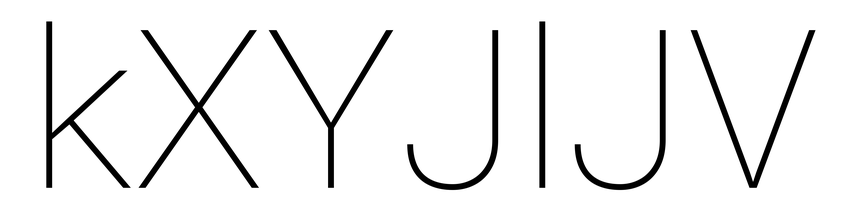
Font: Roboto_Thin